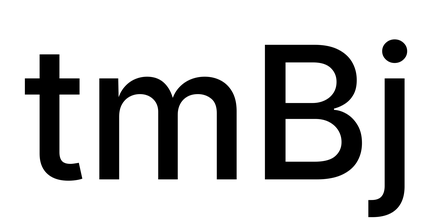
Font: Inter_Medium